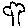
Label: tree